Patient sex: F
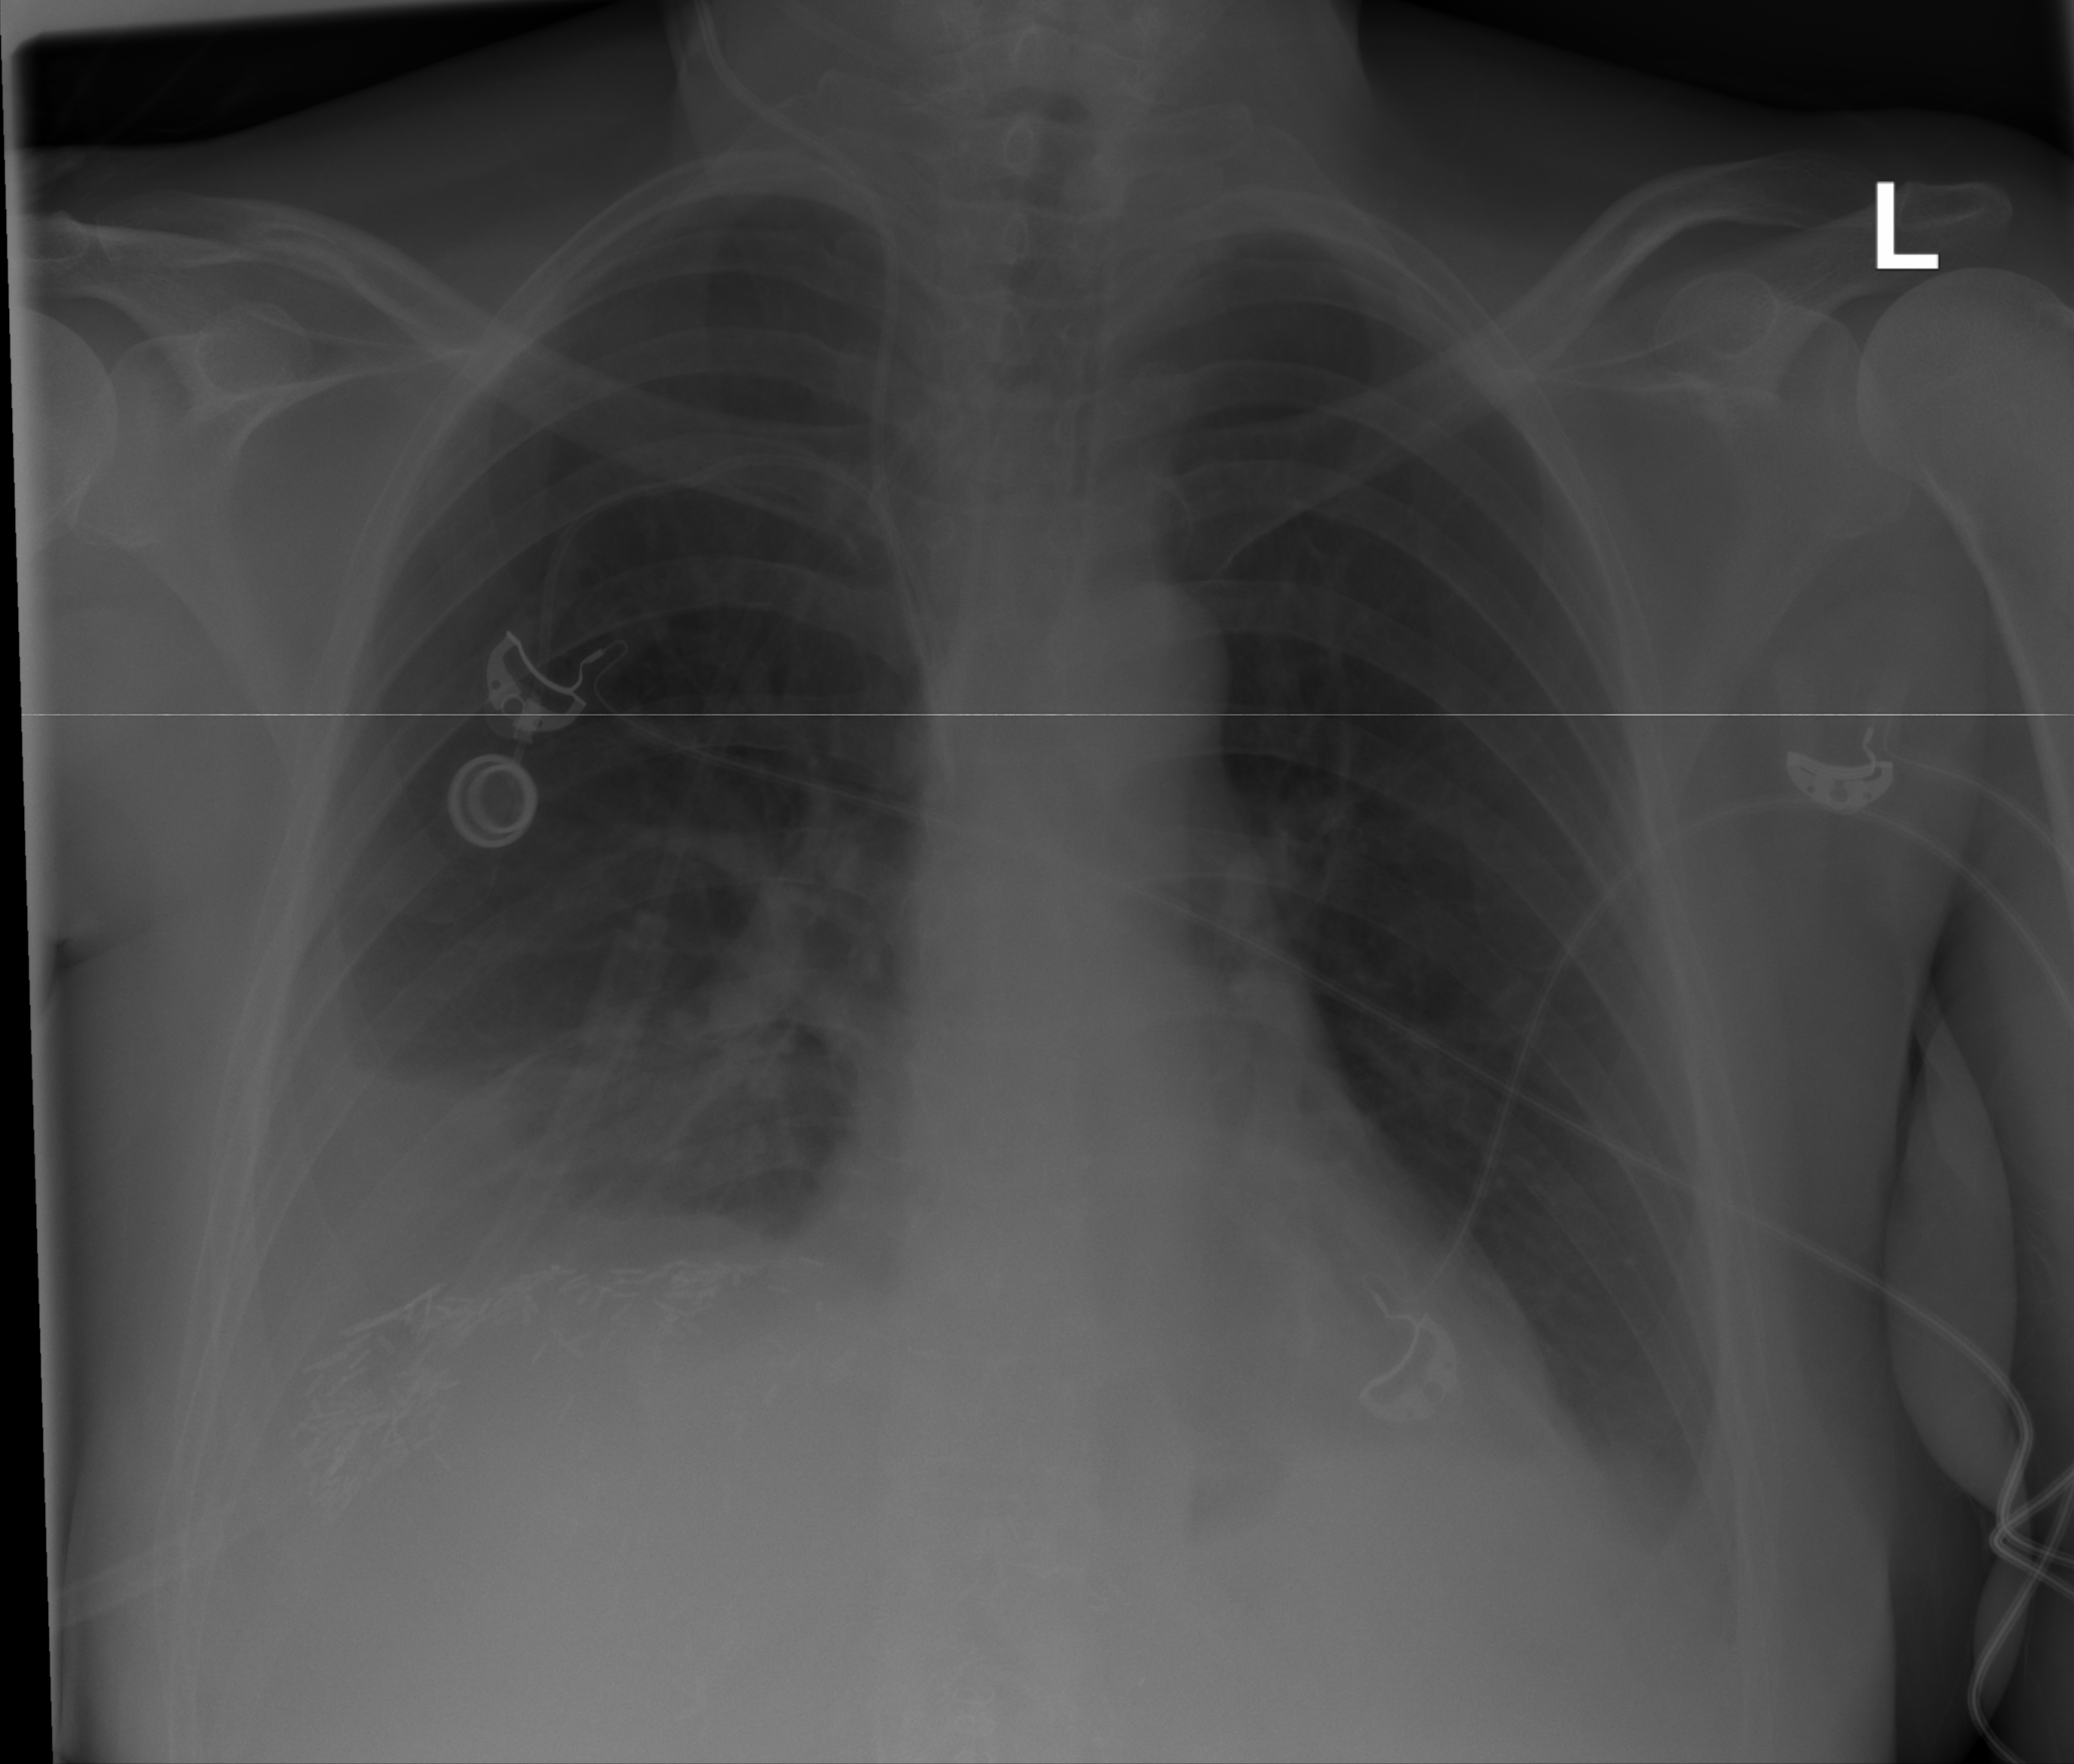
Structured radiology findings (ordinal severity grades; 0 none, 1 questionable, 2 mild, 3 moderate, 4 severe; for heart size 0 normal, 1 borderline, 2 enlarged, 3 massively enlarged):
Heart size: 0
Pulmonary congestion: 0
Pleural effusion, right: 3
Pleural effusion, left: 2
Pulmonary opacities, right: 0
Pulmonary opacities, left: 0
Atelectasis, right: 3
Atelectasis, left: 2